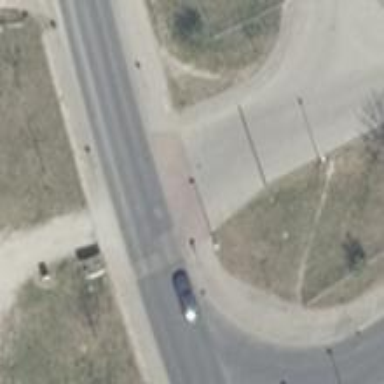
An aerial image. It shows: Residential road with asphalt surface. It has separate sidewalks on both sides.